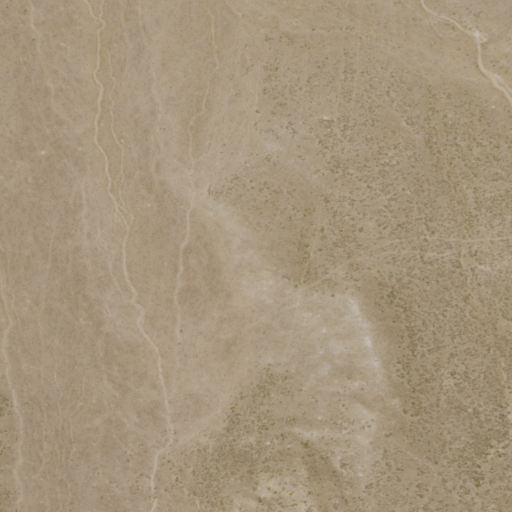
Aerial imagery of plain(s) in Nevada named White Flats containing only shrub